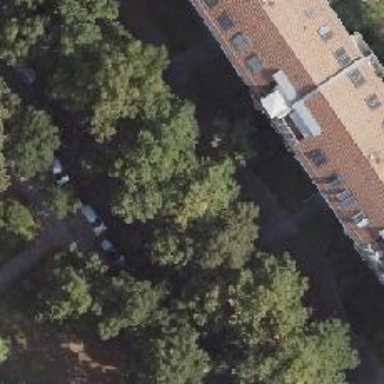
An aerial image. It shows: Avenue lined with broadleaved deciduous trees.